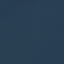
Label: SeaLake